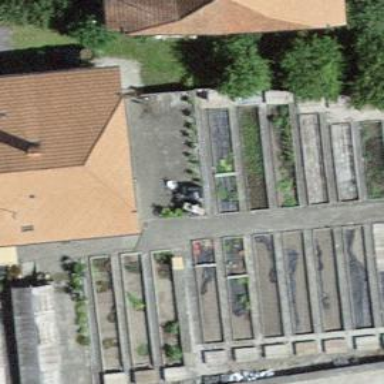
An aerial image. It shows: Plant nursery.